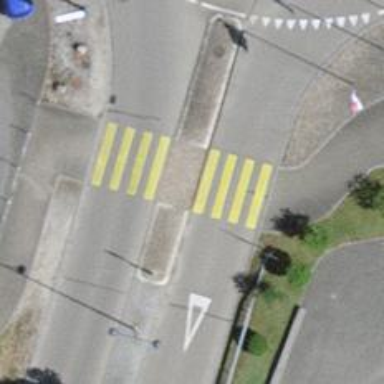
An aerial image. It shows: Marked crossing with zebra stripes on the road.